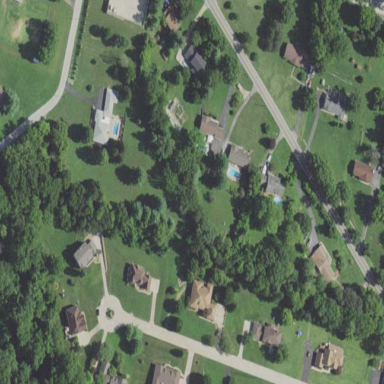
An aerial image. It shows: This residential area consists of single-family homes.